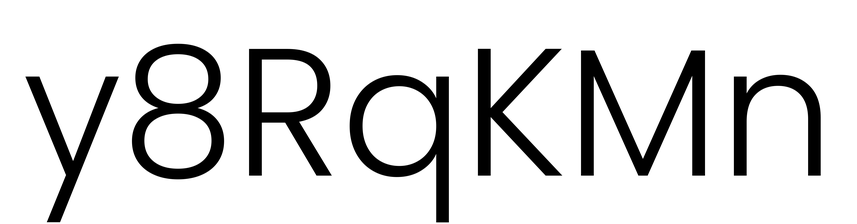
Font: Poppins-Light